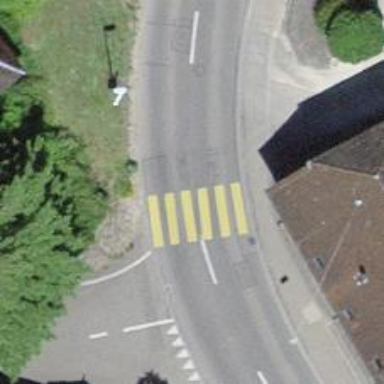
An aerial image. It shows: Zebra crossing on the road.